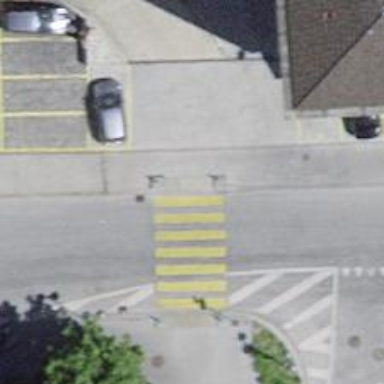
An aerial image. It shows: Kerb serving as barrier.